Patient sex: M
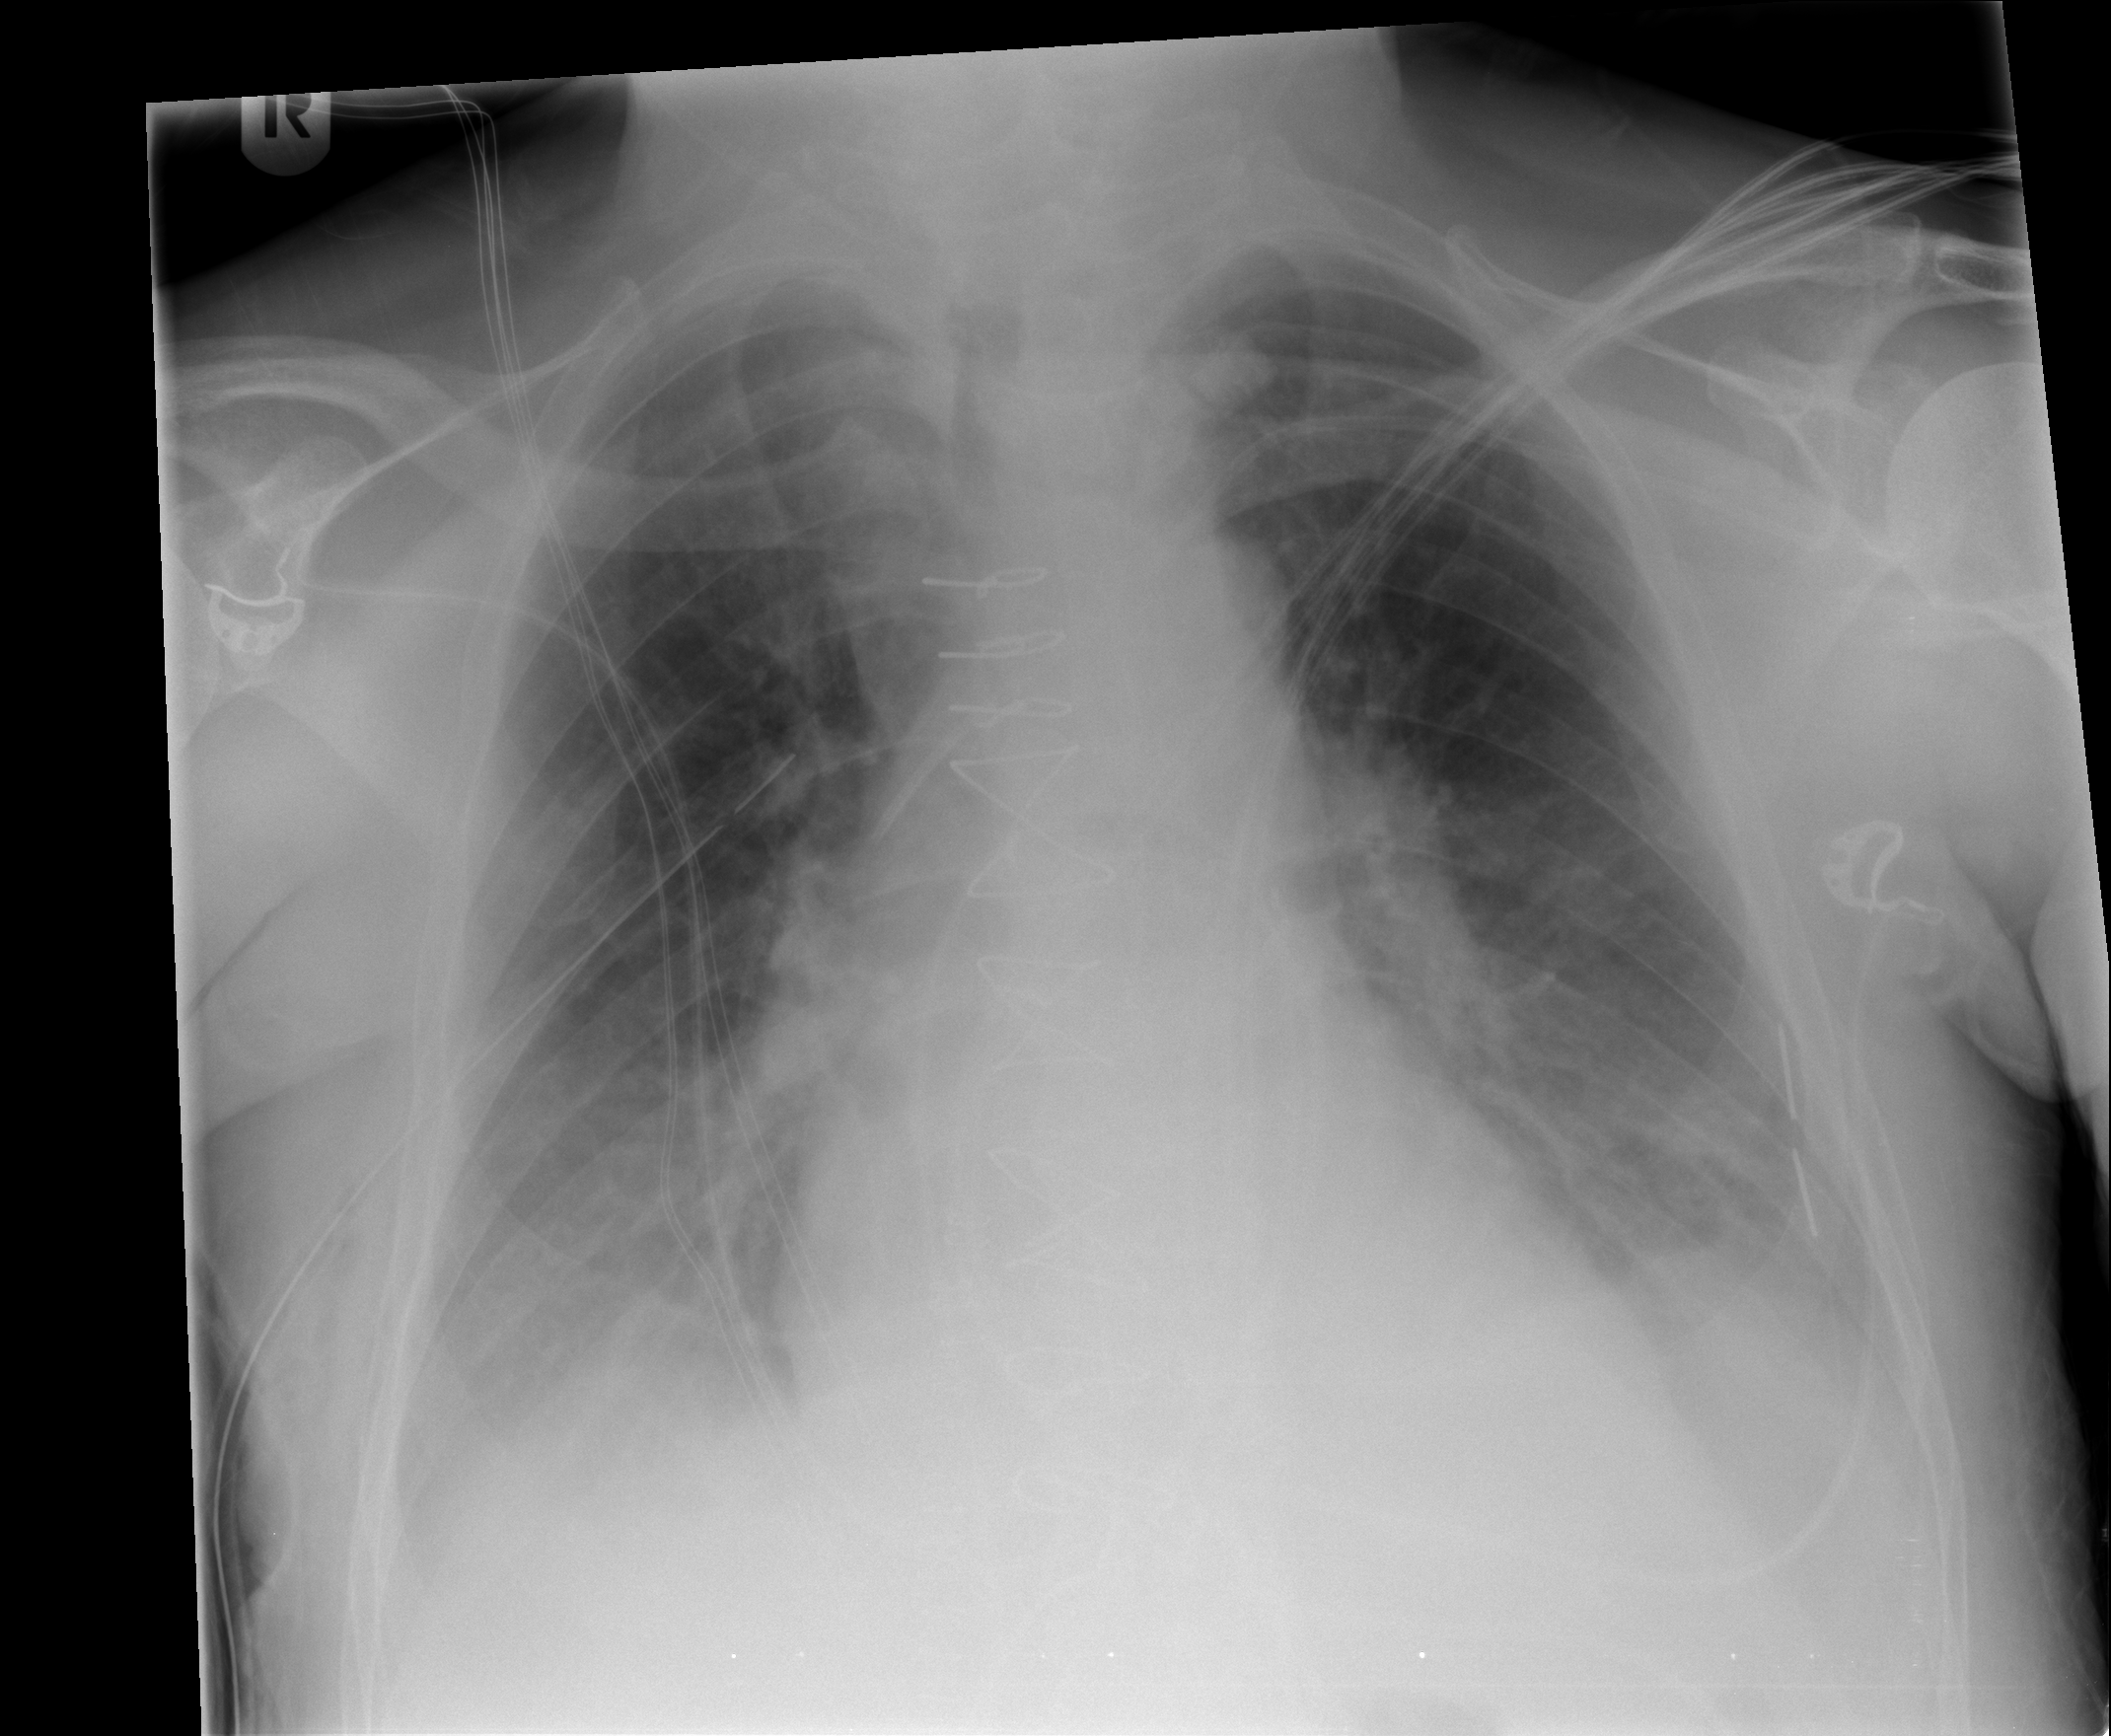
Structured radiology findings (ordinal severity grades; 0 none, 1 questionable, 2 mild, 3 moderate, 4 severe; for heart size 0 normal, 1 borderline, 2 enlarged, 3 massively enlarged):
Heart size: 2
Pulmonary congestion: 2
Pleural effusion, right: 2
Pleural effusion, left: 2
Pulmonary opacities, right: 0
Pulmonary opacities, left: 0
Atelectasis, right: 2
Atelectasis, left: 2